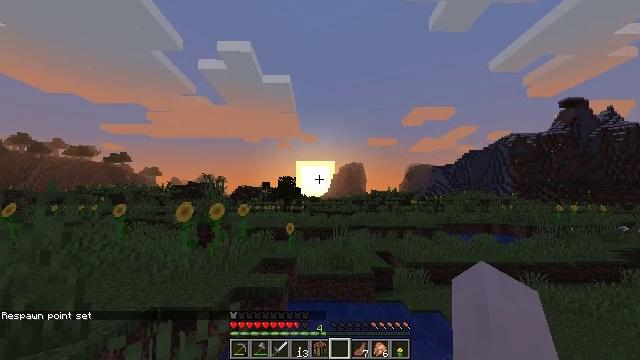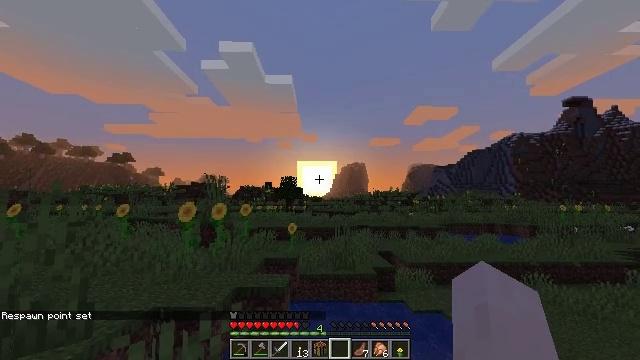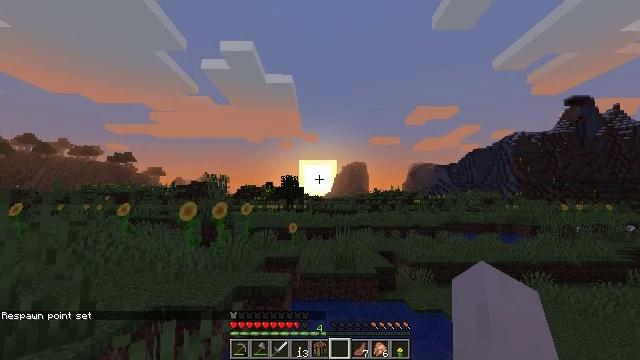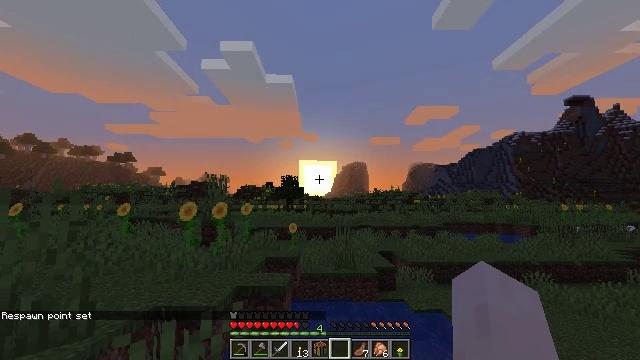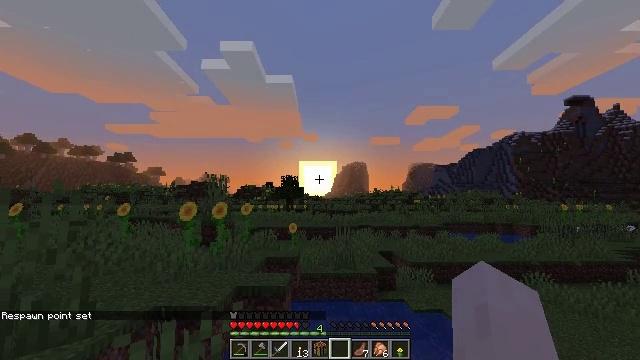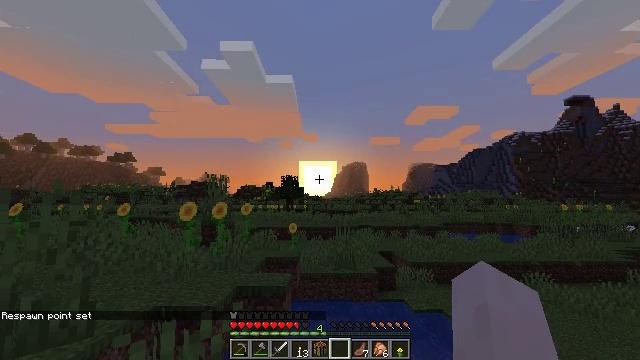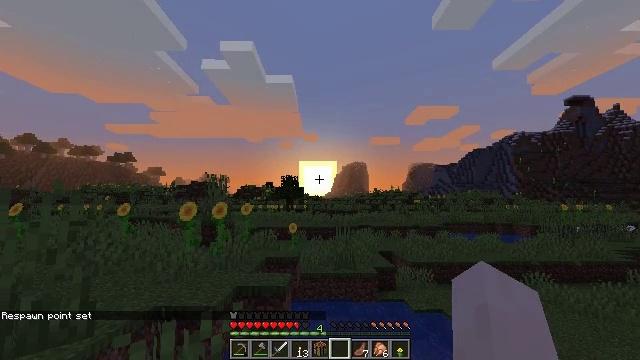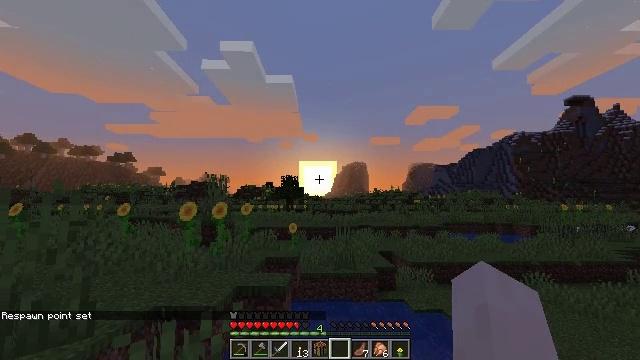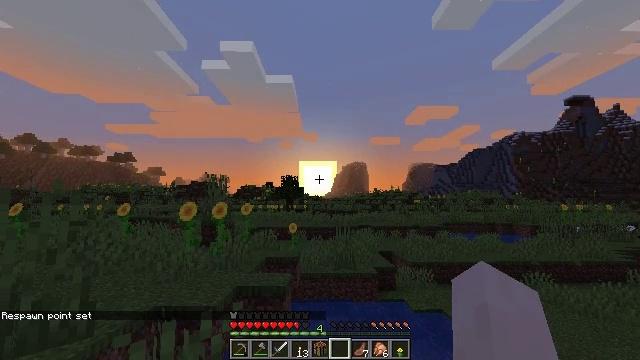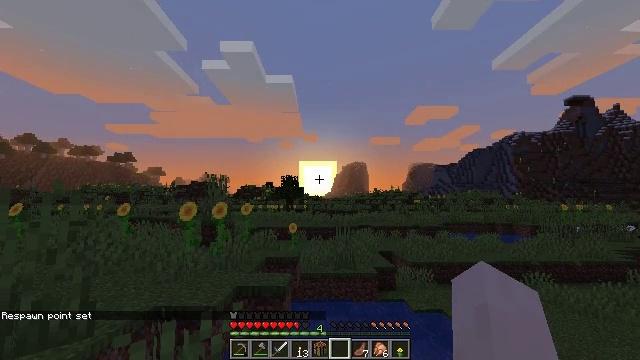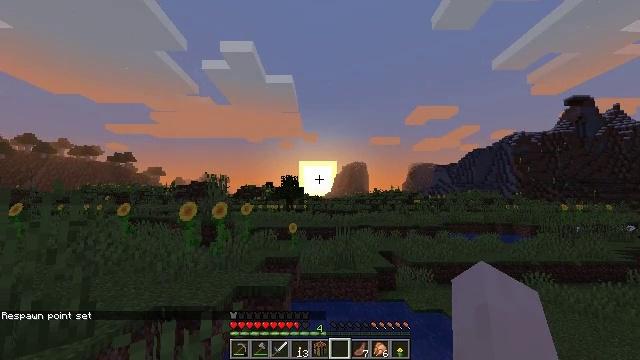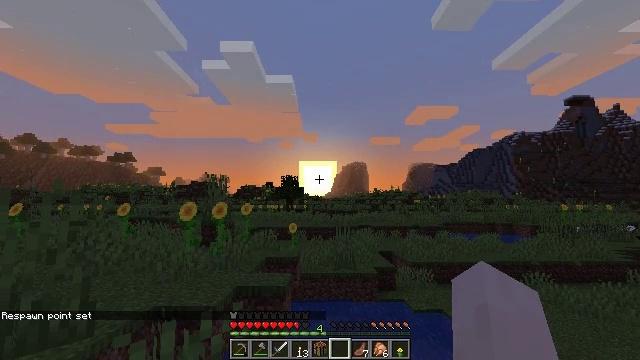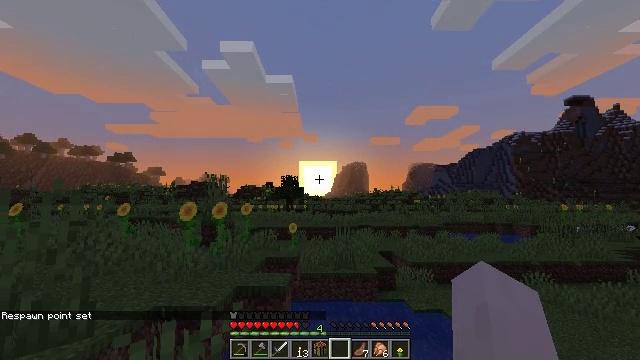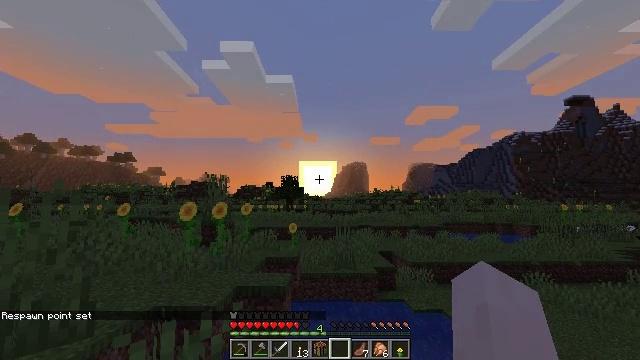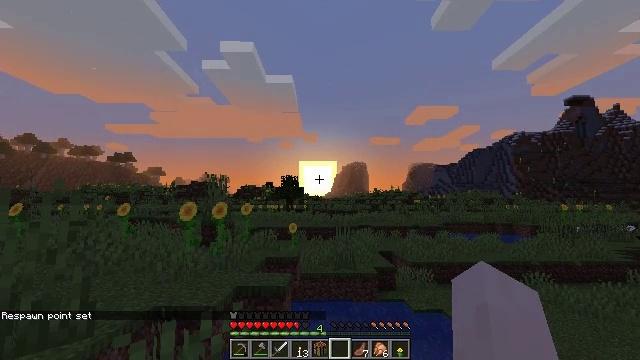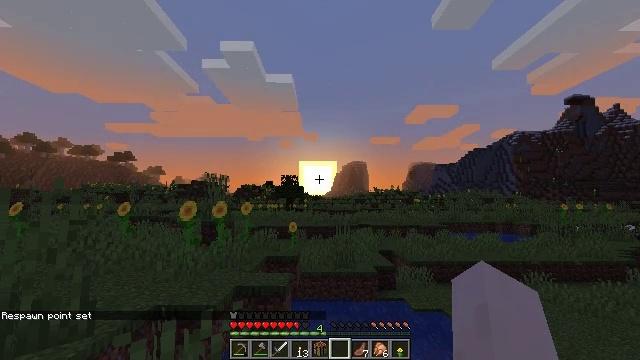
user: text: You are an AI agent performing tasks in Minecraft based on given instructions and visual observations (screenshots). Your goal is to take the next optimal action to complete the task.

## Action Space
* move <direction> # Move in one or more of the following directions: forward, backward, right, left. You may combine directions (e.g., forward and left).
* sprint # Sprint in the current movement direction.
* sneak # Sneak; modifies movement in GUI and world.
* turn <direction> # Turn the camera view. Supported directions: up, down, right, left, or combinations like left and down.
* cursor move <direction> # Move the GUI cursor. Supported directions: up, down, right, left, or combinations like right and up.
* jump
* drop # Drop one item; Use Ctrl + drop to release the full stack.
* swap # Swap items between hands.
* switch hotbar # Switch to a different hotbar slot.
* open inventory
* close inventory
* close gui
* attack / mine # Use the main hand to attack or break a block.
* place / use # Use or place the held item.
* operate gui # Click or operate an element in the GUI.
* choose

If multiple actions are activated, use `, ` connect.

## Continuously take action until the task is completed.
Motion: motion action
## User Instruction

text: Left click to break the red bed.
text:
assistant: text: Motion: no_op
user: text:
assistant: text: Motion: no_op
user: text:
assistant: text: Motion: no_op
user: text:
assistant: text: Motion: no_op
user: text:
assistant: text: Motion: no_op
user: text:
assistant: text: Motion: no_op
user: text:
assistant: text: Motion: no_op
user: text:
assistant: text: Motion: no_op
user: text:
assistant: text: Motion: no_op
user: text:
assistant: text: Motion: no_op
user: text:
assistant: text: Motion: no_op
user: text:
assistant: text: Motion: no_op
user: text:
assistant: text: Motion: no_op
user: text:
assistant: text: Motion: no_op
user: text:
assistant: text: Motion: no_op
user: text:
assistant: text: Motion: no_op
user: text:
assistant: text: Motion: no_op
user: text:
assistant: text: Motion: no_op
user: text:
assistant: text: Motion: no_op
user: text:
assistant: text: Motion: no_op
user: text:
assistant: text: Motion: no_op
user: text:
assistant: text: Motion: no_op
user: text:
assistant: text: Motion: no_op
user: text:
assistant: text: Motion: no_op
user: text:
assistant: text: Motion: no_op
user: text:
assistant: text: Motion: no_op
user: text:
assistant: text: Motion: no_op
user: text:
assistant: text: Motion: no_op
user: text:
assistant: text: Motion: no_op
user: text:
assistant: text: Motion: no_op